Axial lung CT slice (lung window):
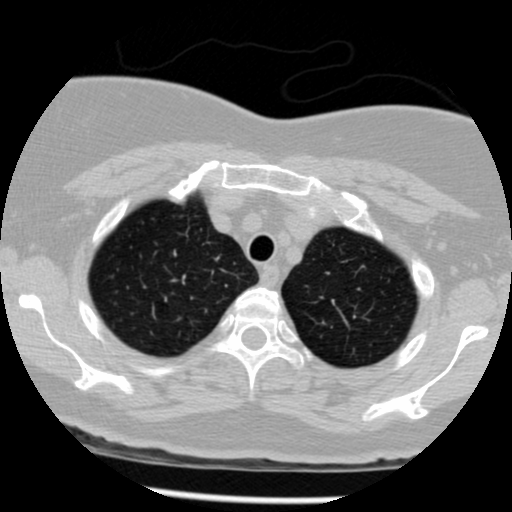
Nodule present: no